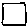
Label: square